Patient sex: M
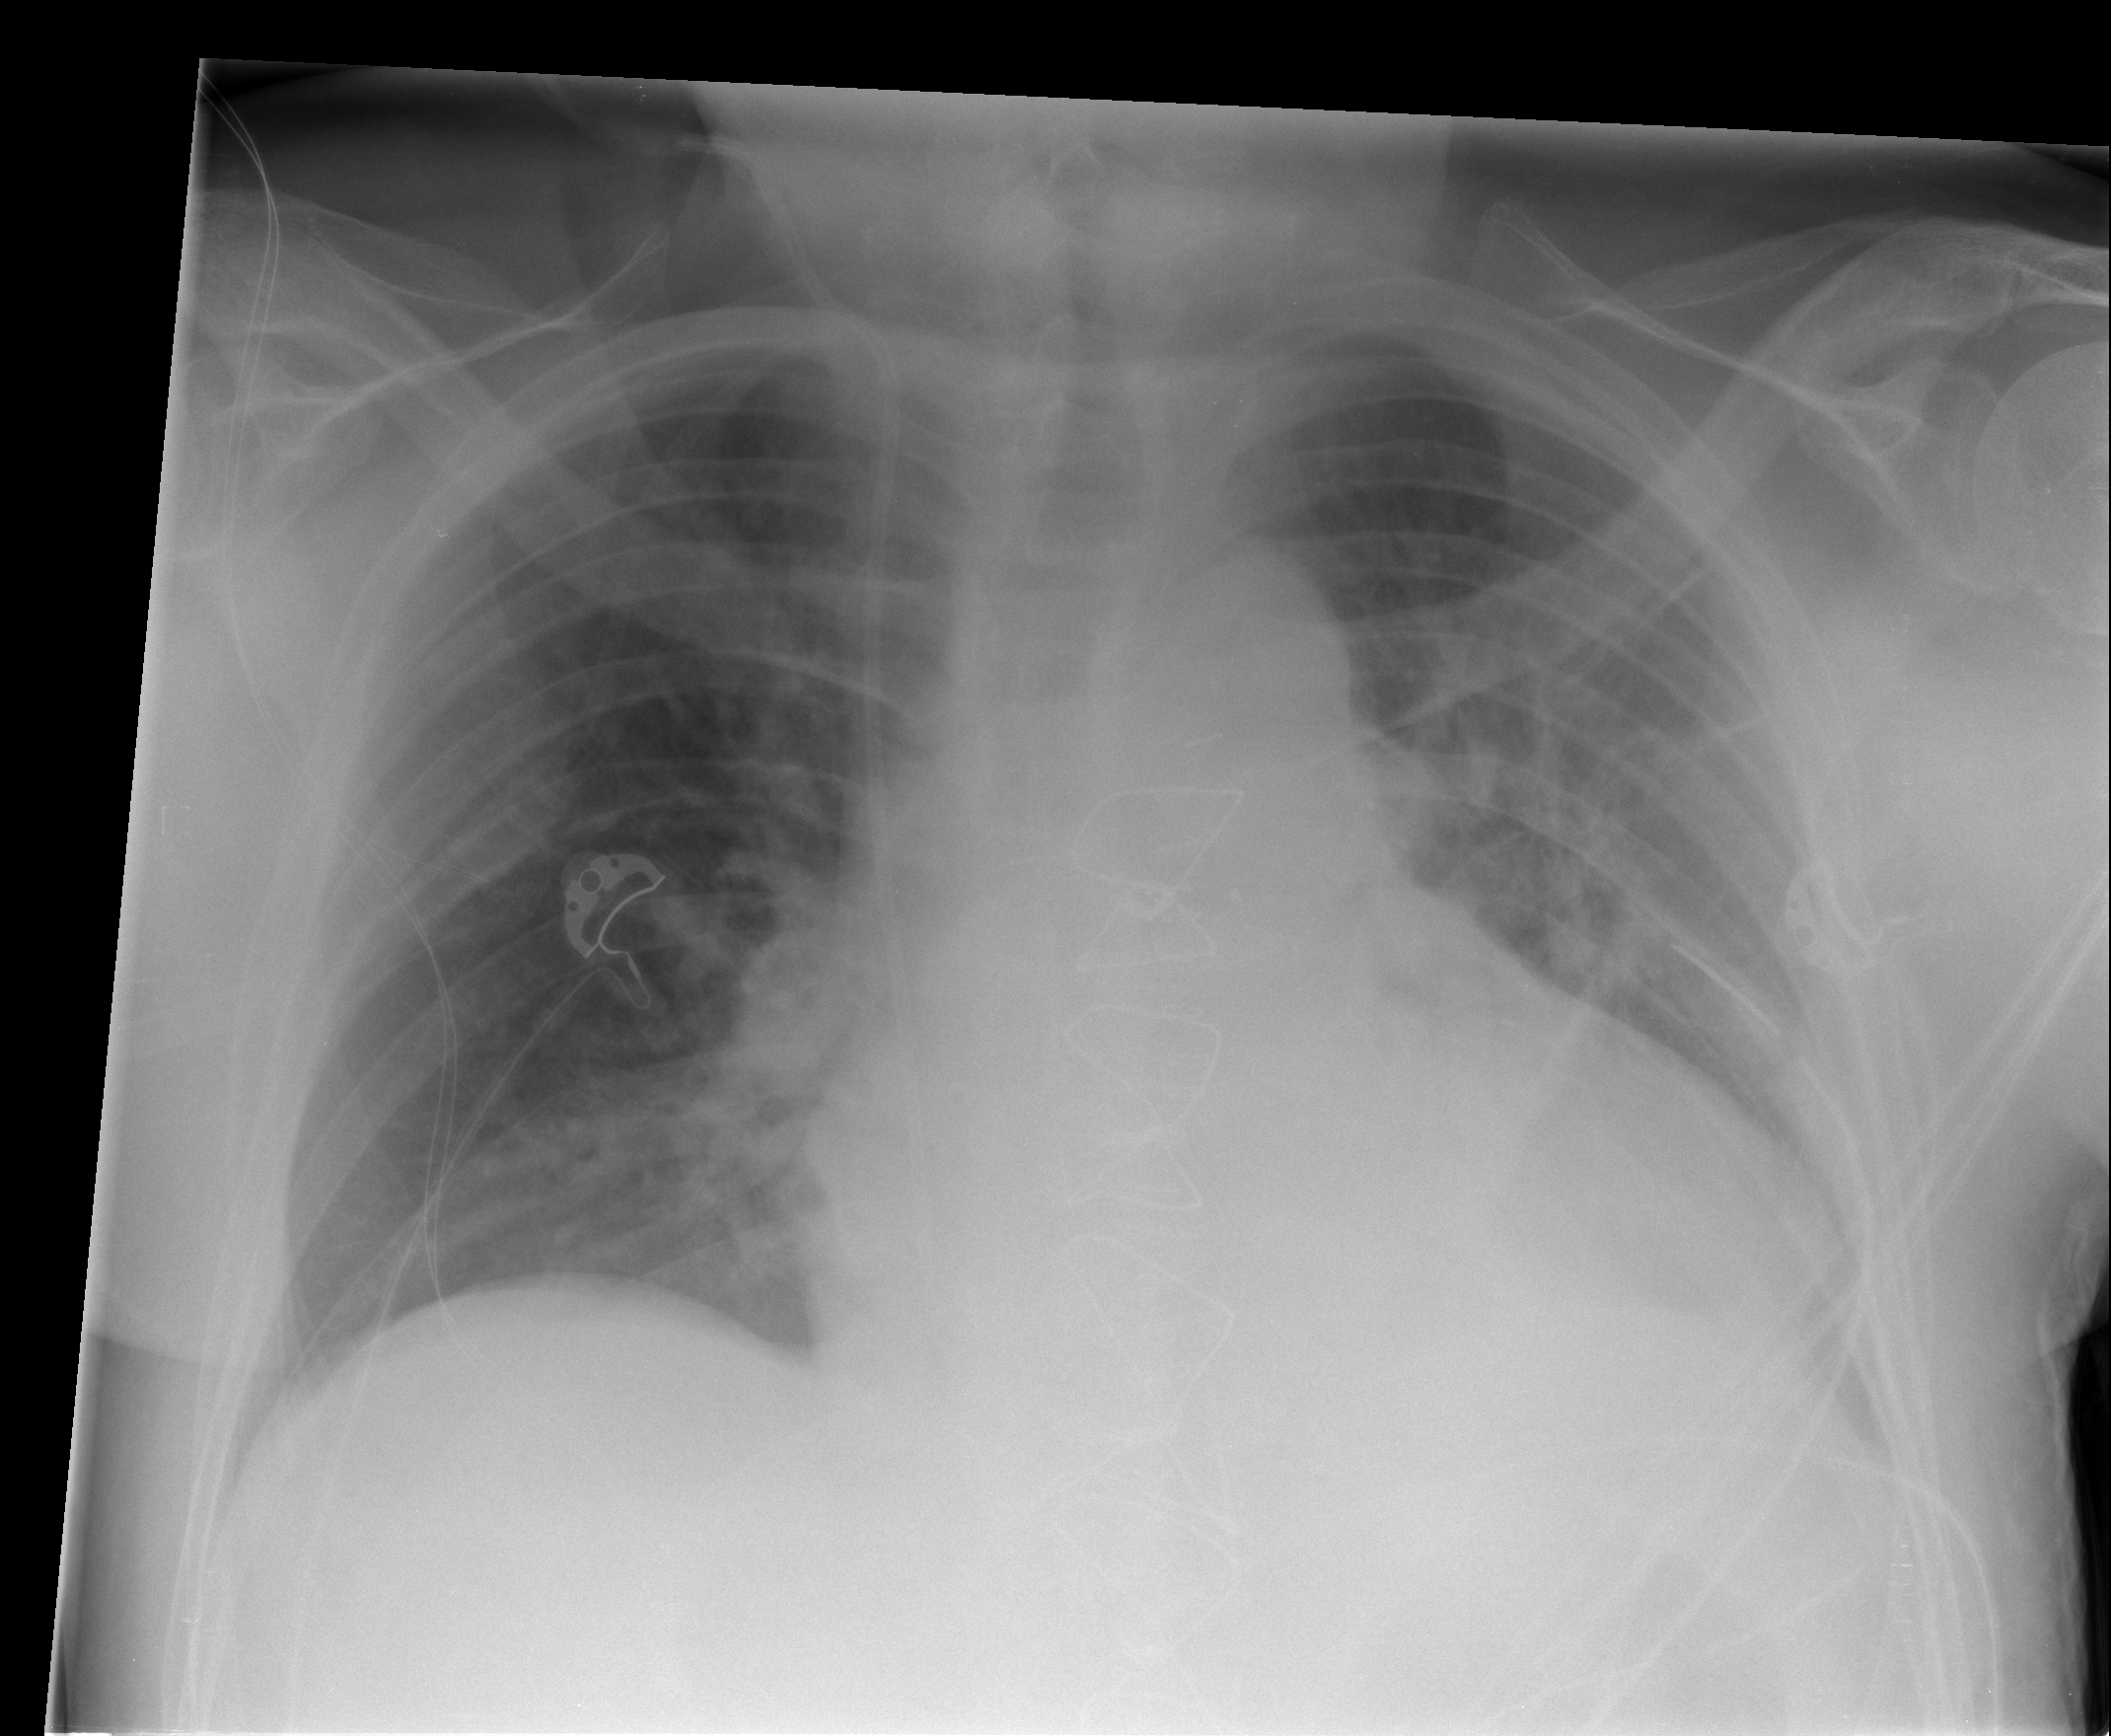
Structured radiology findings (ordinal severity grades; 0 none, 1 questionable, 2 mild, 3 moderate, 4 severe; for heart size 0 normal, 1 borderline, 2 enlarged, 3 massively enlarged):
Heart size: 2
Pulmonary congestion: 2
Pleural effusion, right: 0
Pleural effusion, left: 2
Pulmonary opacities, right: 0
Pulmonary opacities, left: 1
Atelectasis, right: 0
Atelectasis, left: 2